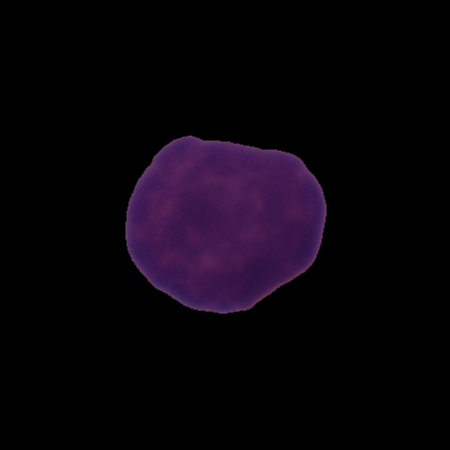
Label: healthy